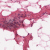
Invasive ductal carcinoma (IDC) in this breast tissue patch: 0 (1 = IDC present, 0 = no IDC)